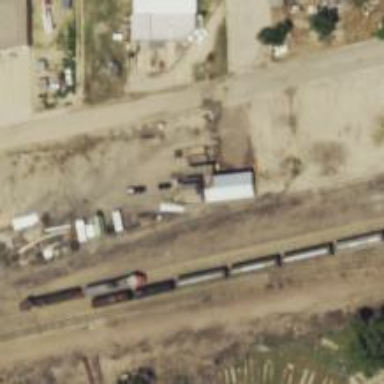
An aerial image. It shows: Railway siding for service.